Question: I have a screen of an Android smartphone with 1280x720 resolution and I have an Activity with a OpenGL component that has a rectangular object on the screen, this object will not be centralized, and the position of the margins justando I got the following configuration: Left:. 0.19f Top: 0.05 f, Right: 0.01 f, Botton: 0.05 f.
But I do not know what these numbers represent exactly, I was wondering if it is possible to know the exact values of these margins in pixels?
If you need any other info, just ask, I do not know opengl but I'm trying to use an existing code that uses opengl.
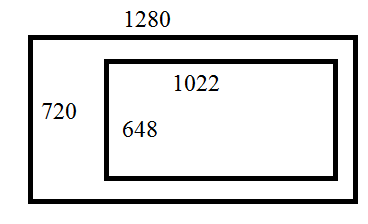
Answer: Yes, it is possible. These are the Viewport's rectangle expressed as a fraction, or percent, of it's parent container (Which should be the activity covering the 1280x720 resolution screen you mentioned). Therefore, the number of pixels can be calculated as:
'''
Left: (0.19 * 1280) = 243.2 px
Top: (0.05 * 720) = 36 px
Right: (0.01 * 1280) = 12.8 px
Bottom: (0.05 * 720) = 36 px
'''
Note that the Right and Bottom sides are the pixels FROM the right and bottom sides of the screen. If you wanted their pixel coordinates, you would have to subtract them from the screen dimensions.
'''
Right: (1280 - 12.8) = 1267.2 px
Bottom: (720 - 36) = 684 px
'''
Or, in general,
'''
leftPixels = leftPercent * screenWidth;
topPixels = topPercent * screenHeight;
rightPixels = screenWidth - (rightPercent * screenWidth);
bottomPixels = screenHeight - (bottomPercent * screenHeight);
'''